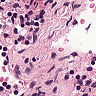
Metastatic tissue present: no